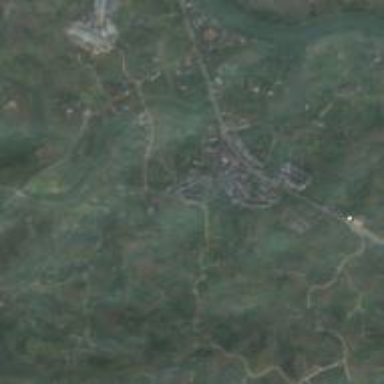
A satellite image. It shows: Town.